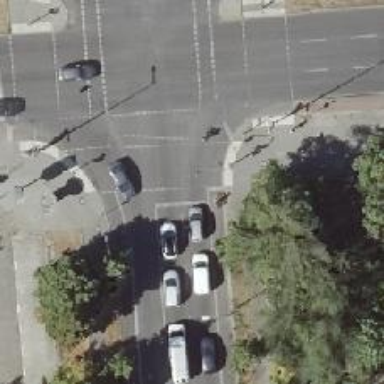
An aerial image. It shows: Tertiary road with separate asphalt sidewalks and exclusive cycle lanes on both sides.